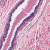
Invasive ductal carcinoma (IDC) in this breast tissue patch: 0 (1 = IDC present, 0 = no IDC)